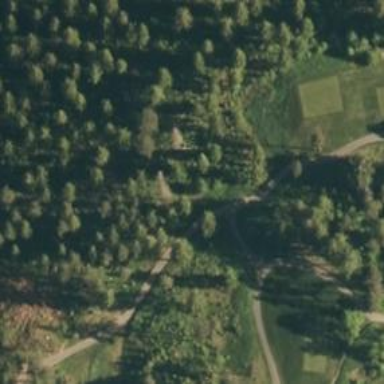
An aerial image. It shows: Path designated for golf carts.